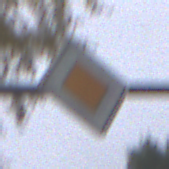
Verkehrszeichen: Vorfahrtsstrasse
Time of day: Midday
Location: Outdoor (Nature)
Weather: Overcast
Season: Autumn
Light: Natural